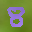
Label: 8